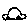
Label: car